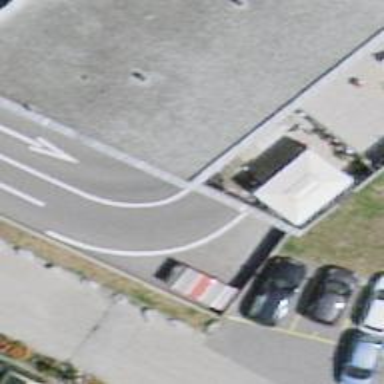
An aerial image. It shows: Parking area.